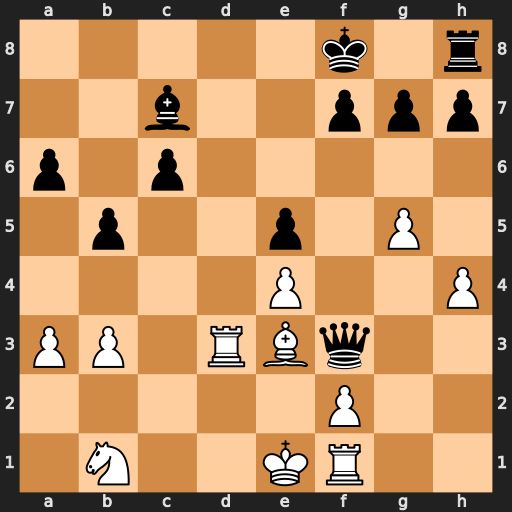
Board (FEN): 5k1r/2b2ppp/p1p5/1p2p1P1/4P2P/PP1RBq2/5P2/1N2KR2
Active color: w
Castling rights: -
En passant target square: -
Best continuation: Bc5+ Ke8 Rxf3